Interaction volume radius: 5 \u00c5
Interaction volume height: 30 \u00c5
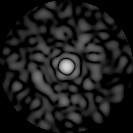
Disorder parameter: 0.8789